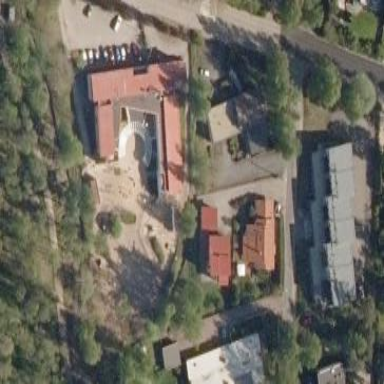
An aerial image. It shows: Kindergarten.